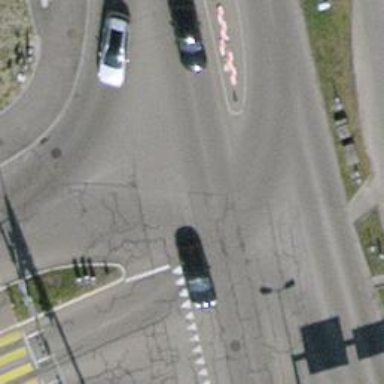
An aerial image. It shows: Road with traffic signals.